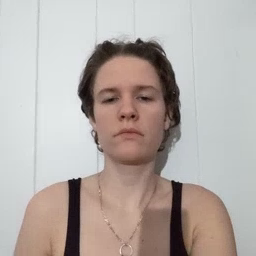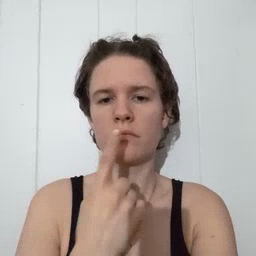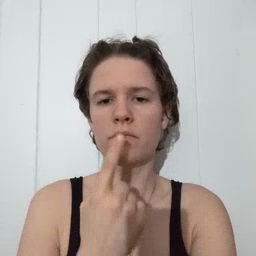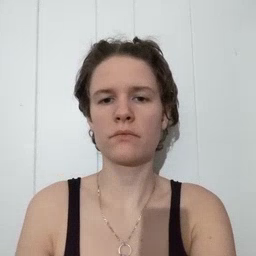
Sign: red